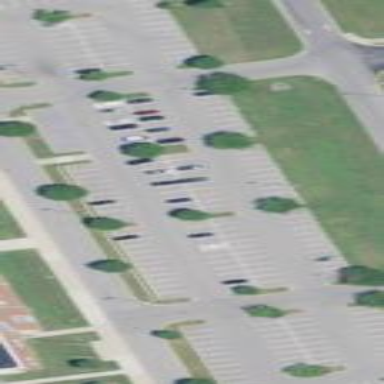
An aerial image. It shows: Road serving as parking aisle.